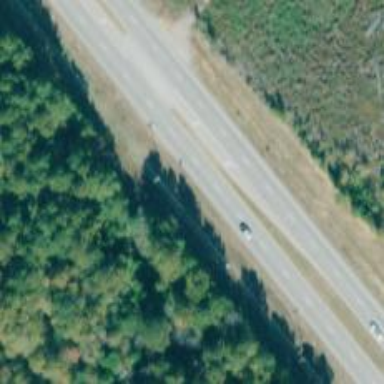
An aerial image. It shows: Expressway with asphalt surface categorized as trunk highway.